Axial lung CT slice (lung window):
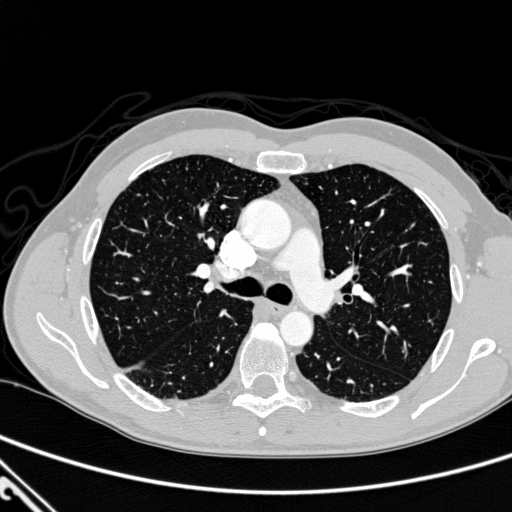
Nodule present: no